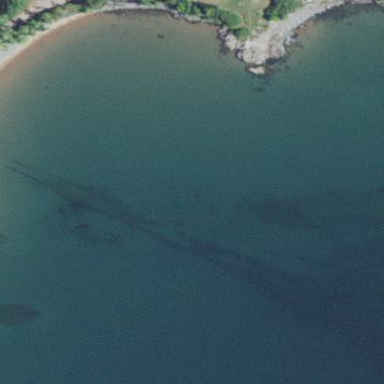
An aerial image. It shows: Natural reef made up of pilings.